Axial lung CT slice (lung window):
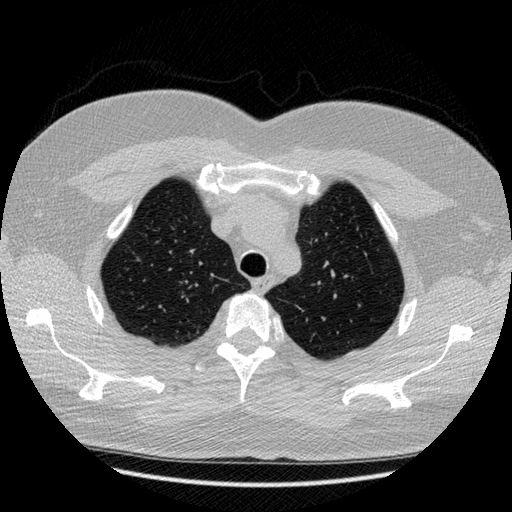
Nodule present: no